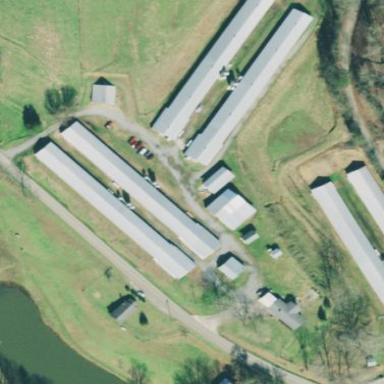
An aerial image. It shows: Poultry house.